Field crop: maize
Growth stage: 2
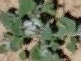
Species: chenopodium